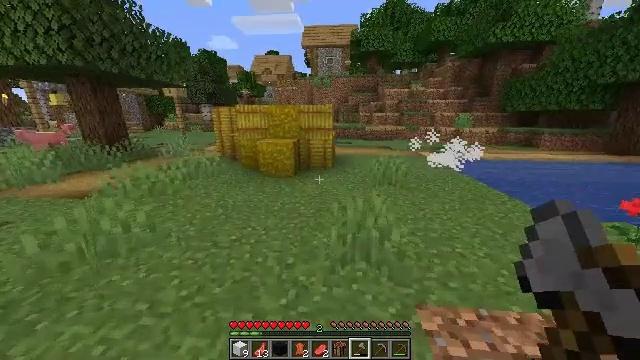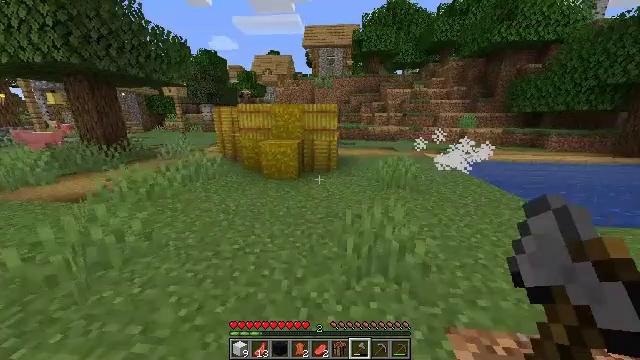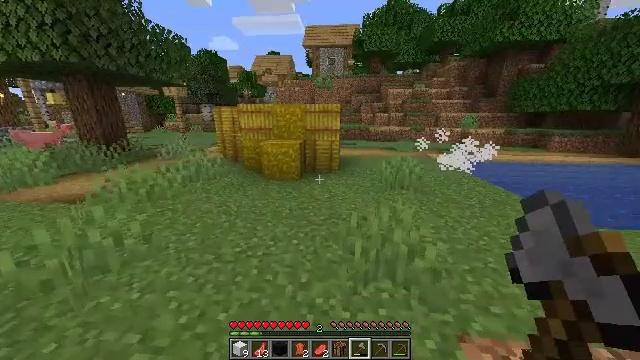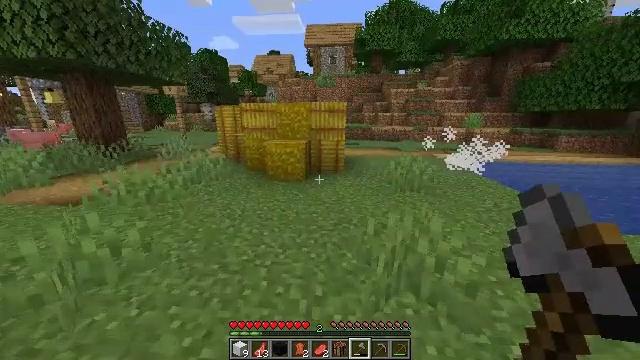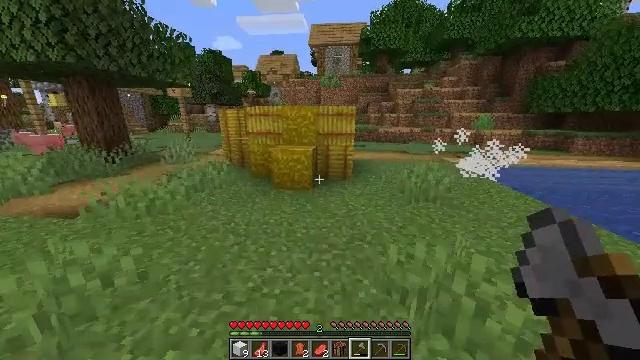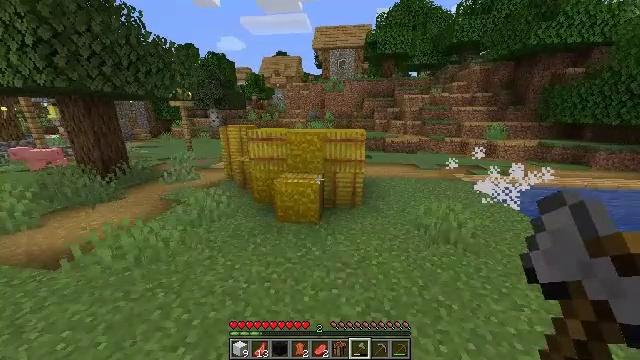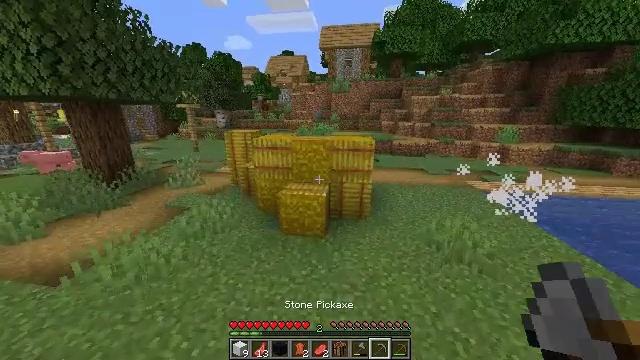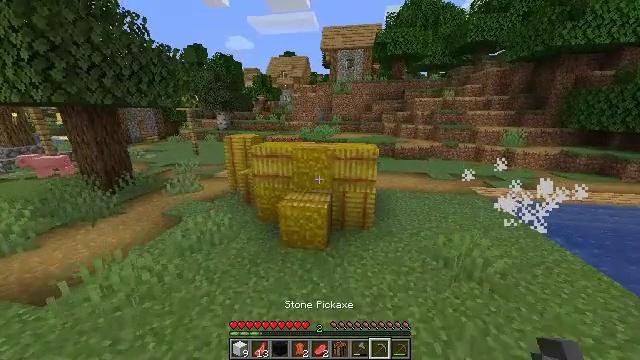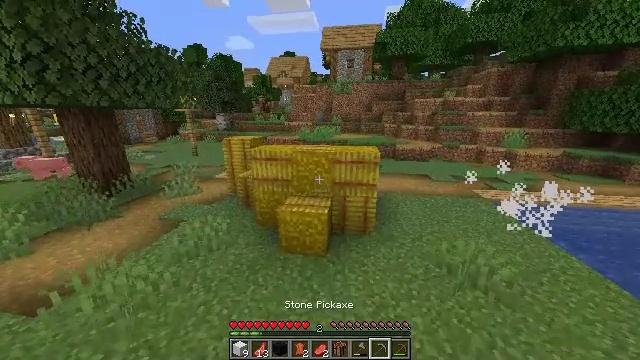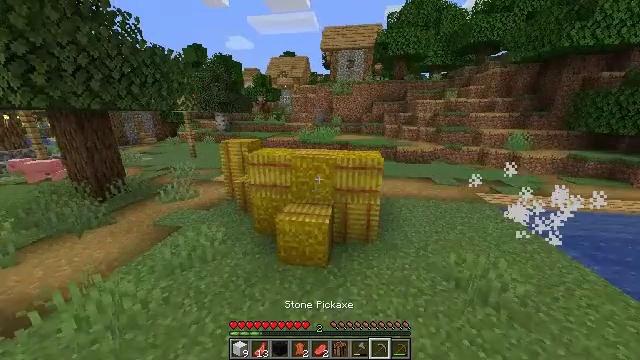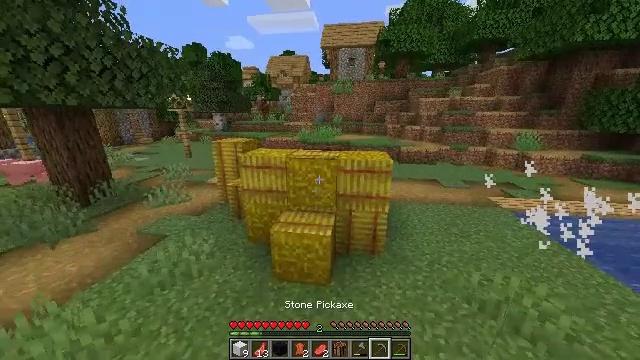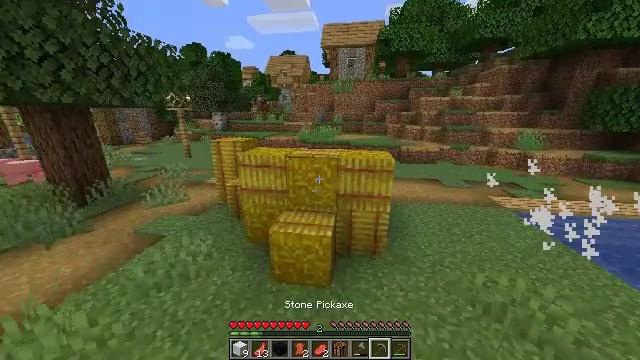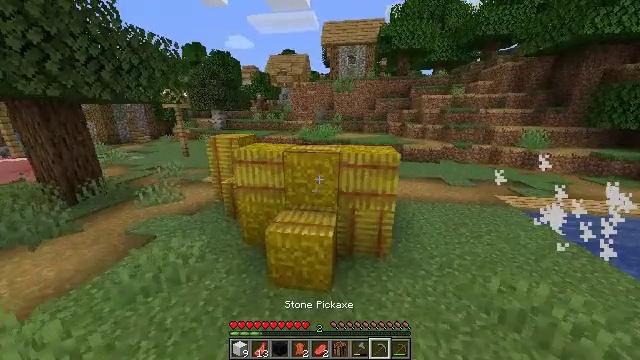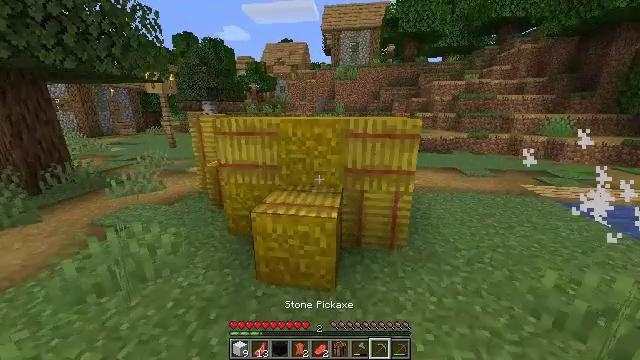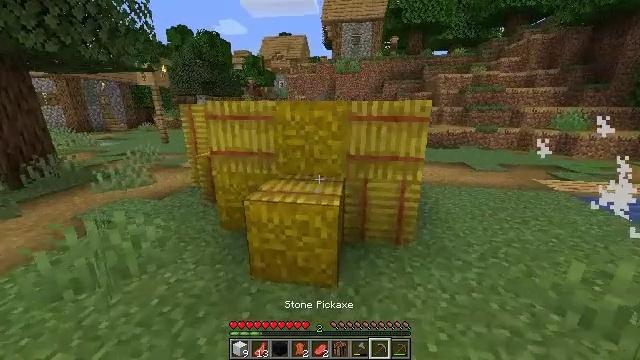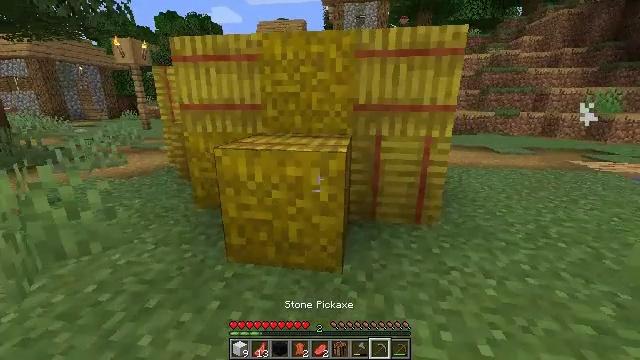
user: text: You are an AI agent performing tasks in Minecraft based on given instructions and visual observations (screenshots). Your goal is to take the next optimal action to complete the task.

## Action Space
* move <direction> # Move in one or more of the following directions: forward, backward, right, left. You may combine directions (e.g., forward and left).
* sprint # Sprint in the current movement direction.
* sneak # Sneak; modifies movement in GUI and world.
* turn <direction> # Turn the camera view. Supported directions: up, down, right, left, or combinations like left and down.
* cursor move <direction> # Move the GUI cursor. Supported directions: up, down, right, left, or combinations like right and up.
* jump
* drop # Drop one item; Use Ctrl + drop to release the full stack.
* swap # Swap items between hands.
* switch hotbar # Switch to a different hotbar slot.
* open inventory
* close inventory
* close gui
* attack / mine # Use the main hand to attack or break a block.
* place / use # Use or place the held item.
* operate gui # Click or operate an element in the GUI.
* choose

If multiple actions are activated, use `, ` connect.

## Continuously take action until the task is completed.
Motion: motion action
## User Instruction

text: Collect a hay block for crafting.
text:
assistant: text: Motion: move forward and move left
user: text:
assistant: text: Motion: move forward and move left
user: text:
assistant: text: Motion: move forward
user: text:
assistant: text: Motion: move forward, jump
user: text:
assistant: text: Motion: move forward, jump
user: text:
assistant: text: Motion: move forward, turn left, jump
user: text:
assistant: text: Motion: move forward, jump
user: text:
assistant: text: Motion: move forward, jump
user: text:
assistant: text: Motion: move forward
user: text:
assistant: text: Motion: move forward
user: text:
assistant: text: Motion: move forward
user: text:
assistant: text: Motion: sneak
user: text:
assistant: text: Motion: sneak
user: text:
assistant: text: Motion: sneak
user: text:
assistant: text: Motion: sneak
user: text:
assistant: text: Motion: sneak, attack / mine
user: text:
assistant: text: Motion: sneak, attack / mine
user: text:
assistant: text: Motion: sneak, attack / mine
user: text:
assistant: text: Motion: sneak, attack / mine
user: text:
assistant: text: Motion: sneak, attack / mine
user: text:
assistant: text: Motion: sneak, attack / mine
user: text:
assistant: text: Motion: sneak, attack / mine
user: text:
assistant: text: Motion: sneak, attack / mine
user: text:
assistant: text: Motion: move left, sneak, attack / mine
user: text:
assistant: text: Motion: move left, sneak, attack / mine
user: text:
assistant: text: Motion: move left, sneak, attack / mine
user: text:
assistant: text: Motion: move left, sneak, turn right, attack / mine
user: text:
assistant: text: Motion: move left, sneak, turn right, attack / mine
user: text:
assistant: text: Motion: move left, sneak, turn right, attack / mine
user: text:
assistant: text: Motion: move left, sneak, turn right and down, attack / mine